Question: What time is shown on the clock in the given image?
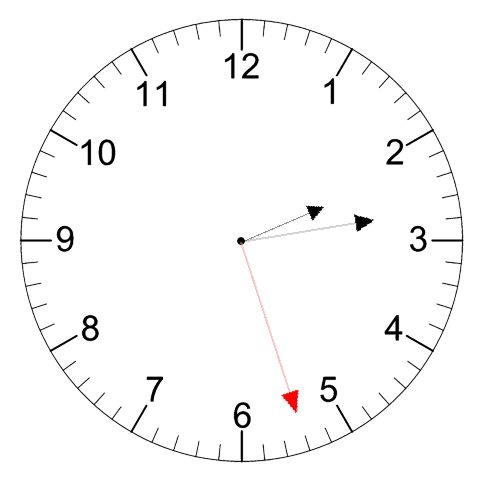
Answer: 02:13:27